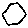
Label: hexagon